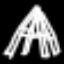
Label: The Eiffel Tower